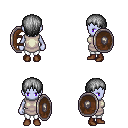
a pixel art fantasy rpg character, female body template, dark elf, purple skin, white tunic, white pants, gray plain hairstyle, brown shoes, shield, four views (front, back, left, right), 2x2 character sprite sheet, small pixel art, hard edges, no anti-aliasing